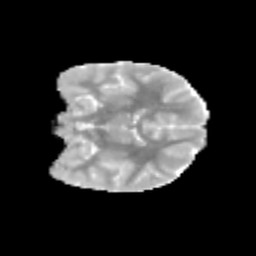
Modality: MD
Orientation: coronal
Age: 11
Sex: female
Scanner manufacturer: siemens
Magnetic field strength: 3 T
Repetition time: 3.8 s
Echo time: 0.07 s